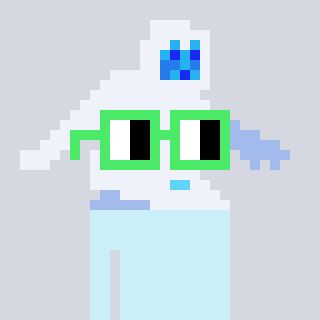
a pixel art character with square light green glasses, a yeti-shaped head and a peachy-colored body on a cool background